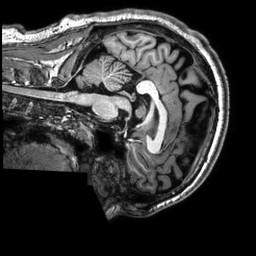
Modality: T1w
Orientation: sagittal
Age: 26
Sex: male
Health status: healthy
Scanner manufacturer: philips
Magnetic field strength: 3 T
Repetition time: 0.009 s
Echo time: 0.003996 s